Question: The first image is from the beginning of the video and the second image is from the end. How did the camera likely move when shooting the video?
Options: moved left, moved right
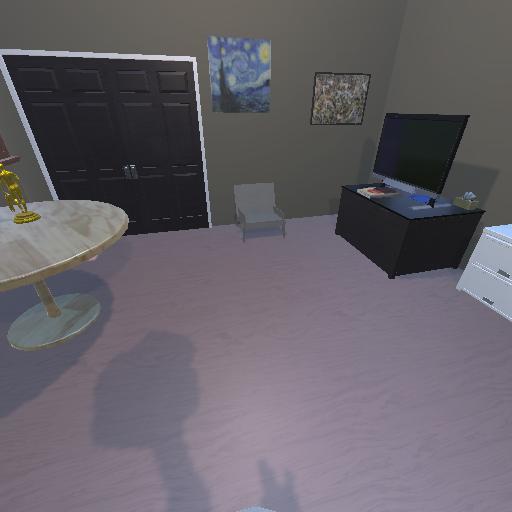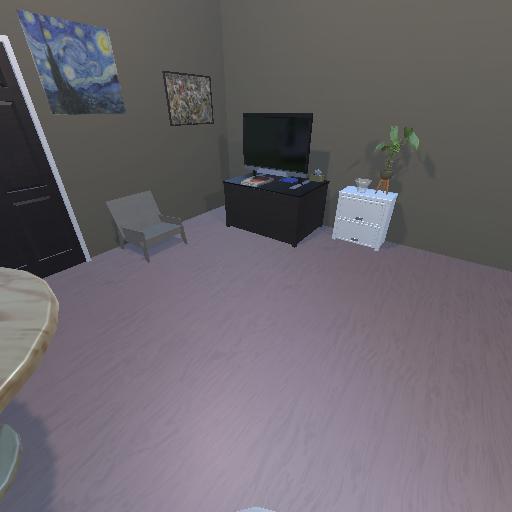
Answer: moved left